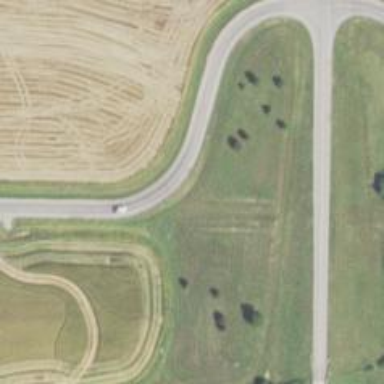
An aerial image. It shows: Tertiary road.